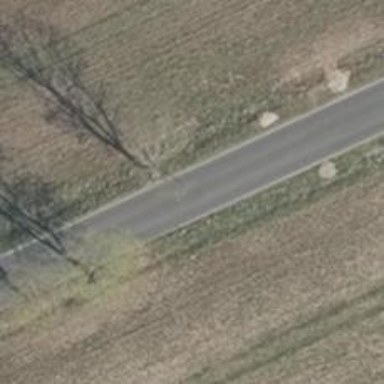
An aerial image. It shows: Tertiary road with asphalt surface.